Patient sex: F
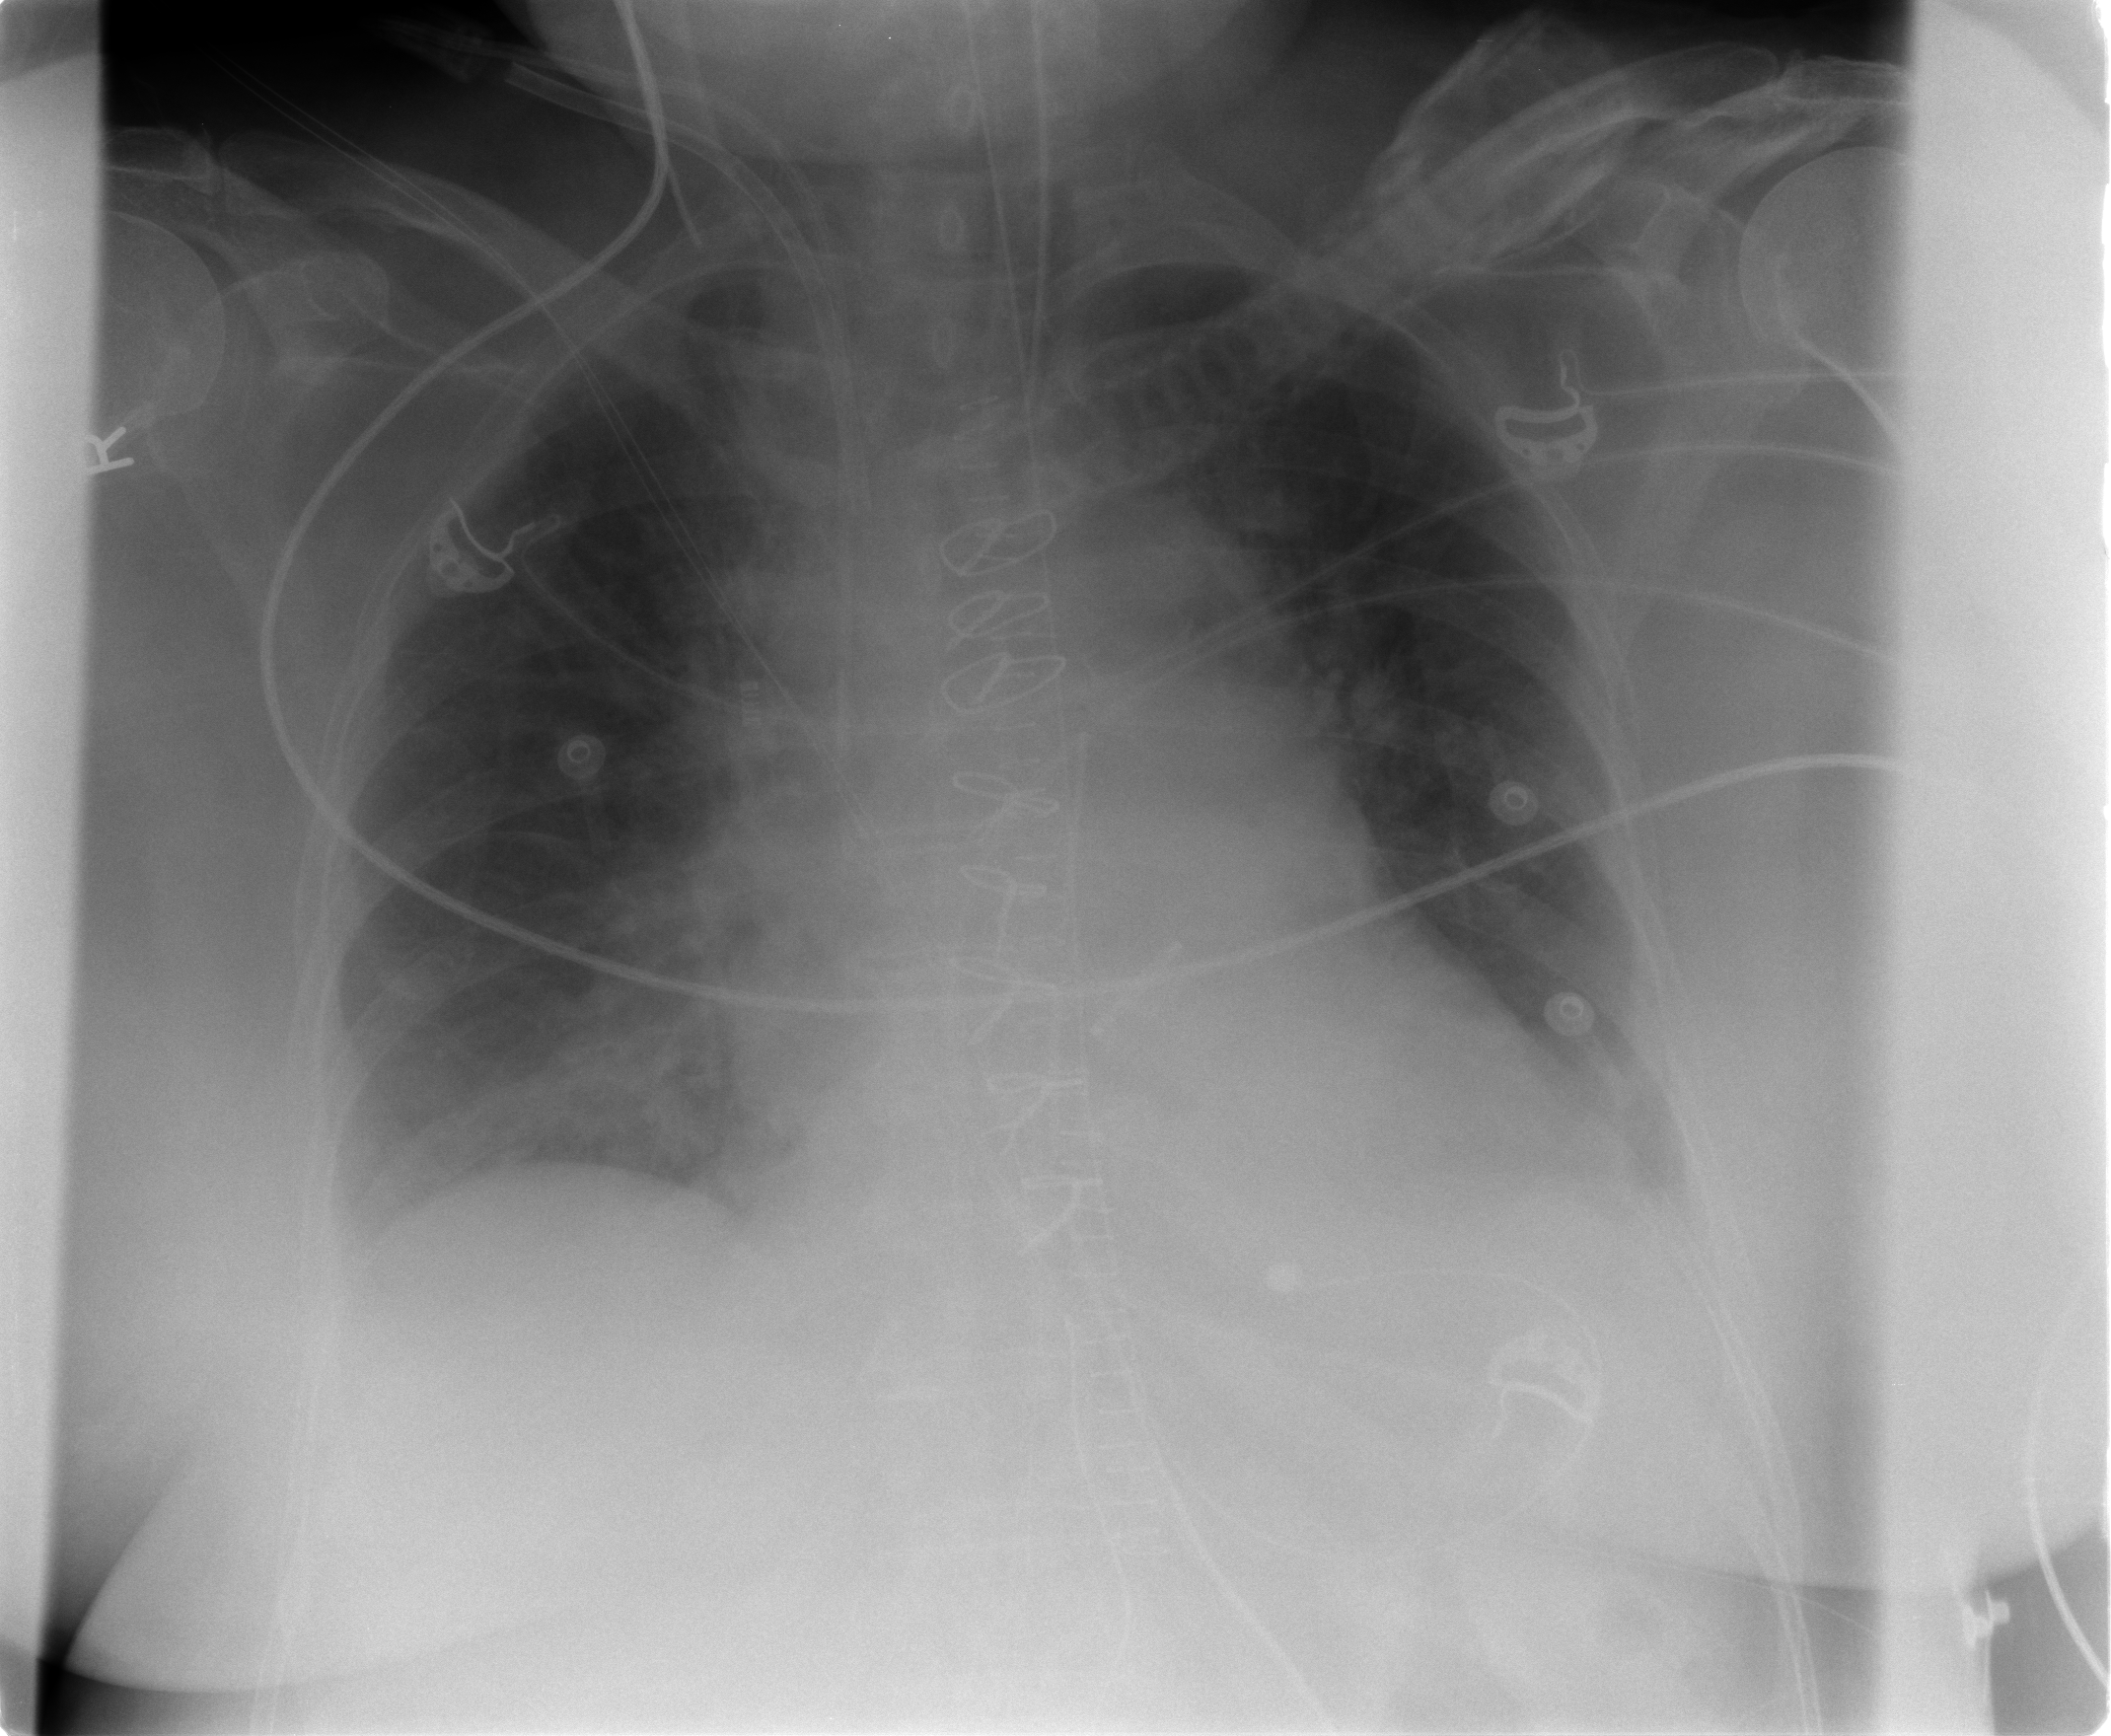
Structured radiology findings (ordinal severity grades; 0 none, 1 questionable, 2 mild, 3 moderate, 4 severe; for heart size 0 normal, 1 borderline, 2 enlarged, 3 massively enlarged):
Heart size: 0
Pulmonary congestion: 2
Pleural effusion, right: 0
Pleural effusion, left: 2
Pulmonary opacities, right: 1
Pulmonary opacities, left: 1
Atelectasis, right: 2
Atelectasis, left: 2